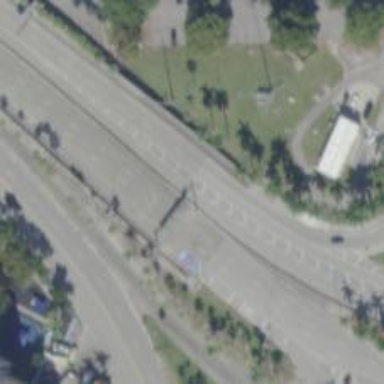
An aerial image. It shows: Asphalt road with primary link designation.